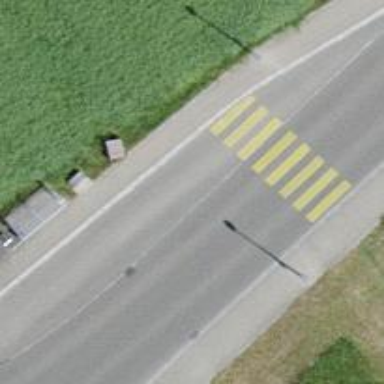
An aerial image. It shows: Uncontrolled zebra crossing on the road.